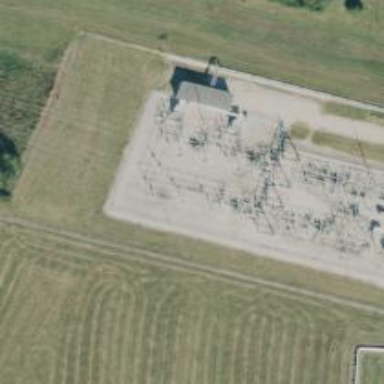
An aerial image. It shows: Switch for power supply.